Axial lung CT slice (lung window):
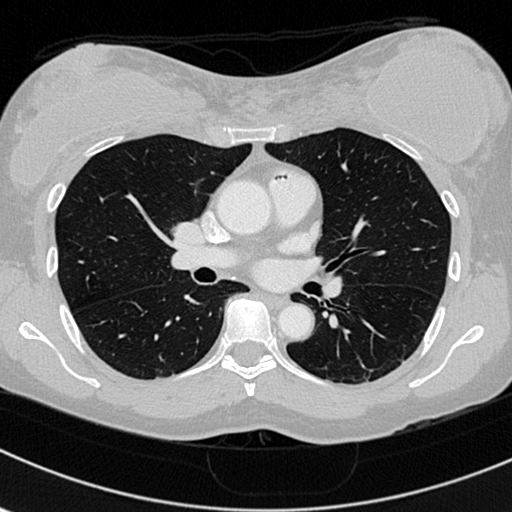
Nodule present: no